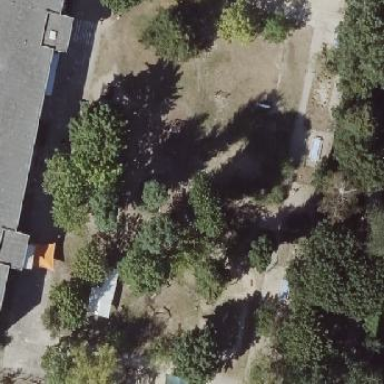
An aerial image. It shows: Kindergarten surrounded by fence.